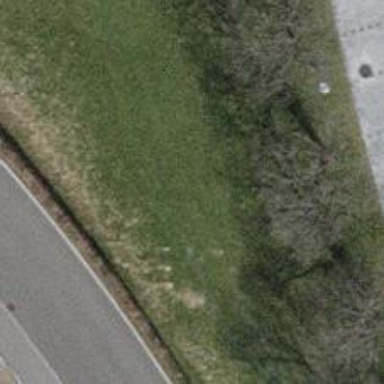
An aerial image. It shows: Unpaved service road designated as parking aisle.